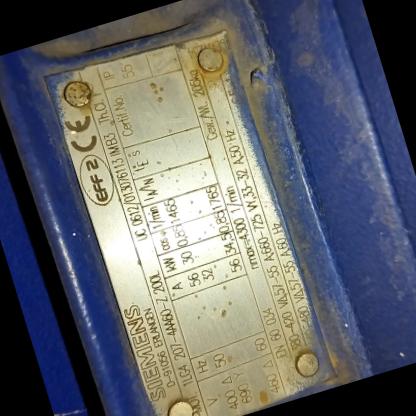
Klasa: tabliczka-znamionowa